Question:
Above is my output from my query. I would like to alphabetize the dischargetype while also grouping metro, appalachia and rural 'TRUES' together i.e. all the 1s for metro, rural and appalachia are in the right order, but how do i alphabetize the first column. Below is my query
'''
SELECT tblDischarge.dischargeType, COUNT(tblDischarge.dischargeType) AS counts, tblVisits.diabetes, tblVisits.hemiplegia, tblKentuckyCounties.Metro,
tblKentuckyCounties.Appalachia, tblKentuckyCounties.Rural
FROM tblKentuckyCounties INNER JOIN
tblVisits ON tblKentuckyCounties.countyID = tblVisits.countyID INNER JOIN
tblDischarge ON tblVisits.DischargeStatus = tblDischarge.dis_statID
WHERE (tblVisits.diabetes = 1) AND (tblVisits.hemiplegia = 1)
GROUP BY tblDischarge.dischargeType, tblVisits.diabetes, tblVisits.hemiplegia, tblKentuckyCounties.Metro, tblKentuckyCounties.Appalachia, tblKentuckyCounties.Rural
HAVING (tblDischarge.dischargeType LIKE '%routine%') OR
(tblDischarge.dischargeType LIKE '%short-term%') OR
(tblDischarge.dischargeType LIKE '%icf%') OR
(tblDischarge.dischargeType = 'home health') OR
(tblDischarge.dischargeType LIKE '%swing%') OR
(tblDischarge.dischargeType LIKE 'rehab%') OR
(tblDischarge.dischargeType LIKE '%long-term%')
ORDER BY tblKentuckyCounties.Appalachia, tblKentuckyCounties.Rural, tblKentuckyCounties.Metro
'''
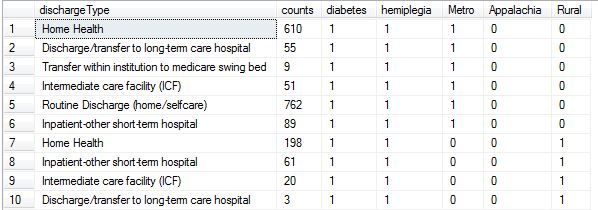
Answer: Change last line to:
'''
ORDER BY tblKentuckyCounties.Appalachia, tblKentuckyCounties.Rural, tblKentuckyCounties.Metro, tblDischarge.dischargeType
'''